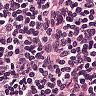
Metastatic tissue present: no